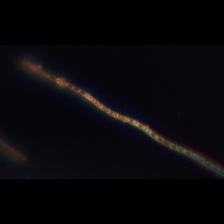
Taxon: Chaetoceros
Group: Diatoms